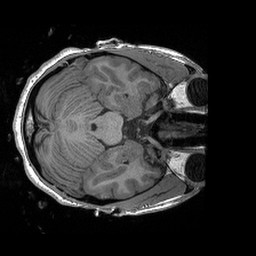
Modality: T1w
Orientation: axial
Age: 20
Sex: female
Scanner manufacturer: siemens
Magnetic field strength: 3 T
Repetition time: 2.4 s
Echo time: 0.00191 s